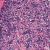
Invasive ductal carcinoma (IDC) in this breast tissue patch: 0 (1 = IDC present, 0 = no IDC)